Question: How does Udacity.com (new learning website) create presentation where the text is in front the video is in back? Is there any specific software they use to prepare the presentations?

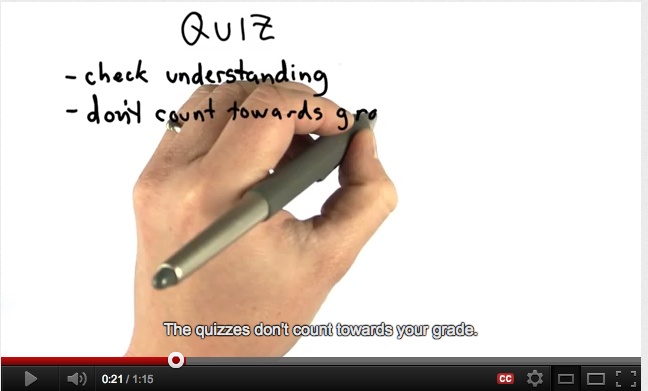
Answer: Udacity is using <URL> for producing those presentations.